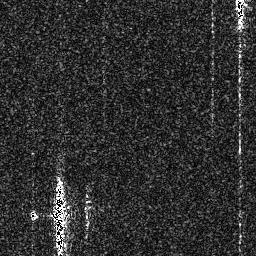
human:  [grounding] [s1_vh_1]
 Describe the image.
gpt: In the satellite image, there is  <ref>1 medium ship </ref> <box>[[19, 69, 27, 99, 0]]</box> located at bottom left,  <ref>1 medium ship </ref> <box>[[90, 0, 97, 12, 0]]</box> located at top right.